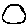
Label: circle